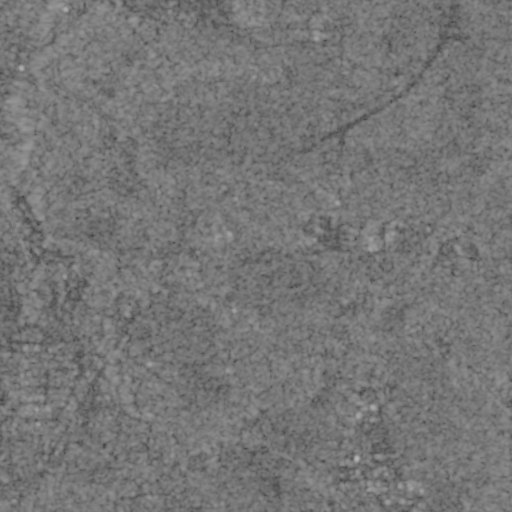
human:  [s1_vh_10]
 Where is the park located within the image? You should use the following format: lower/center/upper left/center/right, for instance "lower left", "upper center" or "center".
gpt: The park is located in the lower left of the image.
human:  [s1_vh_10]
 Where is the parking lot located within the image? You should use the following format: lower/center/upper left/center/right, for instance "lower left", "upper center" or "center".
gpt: The parking lot is located in the center left of the image.
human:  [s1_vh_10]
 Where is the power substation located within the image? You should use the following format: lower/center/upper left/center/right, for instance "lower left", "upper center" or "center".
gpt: The power substation is located in the center right of the image.
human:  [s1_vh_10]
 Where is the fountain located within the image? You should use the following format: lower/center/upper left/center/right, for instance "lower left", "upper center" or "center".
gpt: The fountain is located in the center left of the image.
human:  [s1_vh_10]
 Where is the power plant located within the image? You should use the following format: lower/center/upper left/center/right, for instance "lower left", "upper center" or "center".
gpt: There is no power plant in the image.

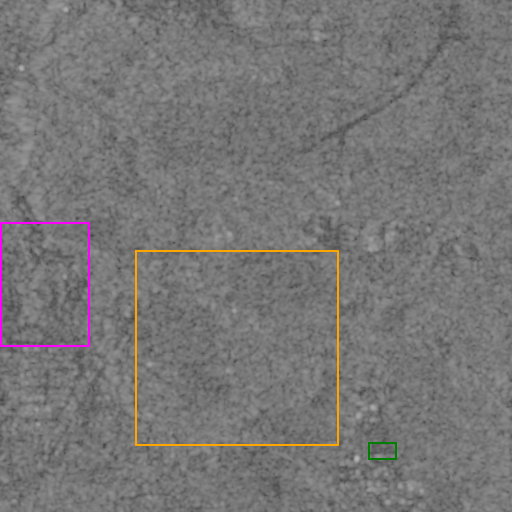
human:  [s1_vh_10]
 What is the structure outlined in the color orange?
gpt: The structure outlined in orange is a crop field.
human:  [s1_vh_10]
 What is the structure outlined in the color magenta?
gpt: The structure outlined in magenta is a park.
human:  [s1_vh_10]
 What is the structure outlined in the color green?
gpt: The structure outlined in green is a building.
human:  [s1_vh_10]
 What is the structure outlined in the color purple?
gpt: There is no purple outline.